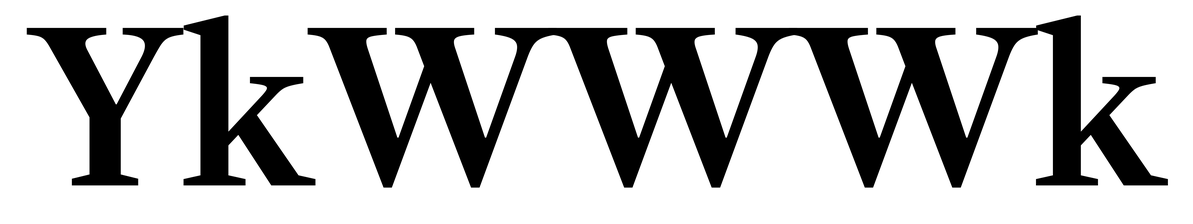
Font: LibreCaslonText_SemiBold